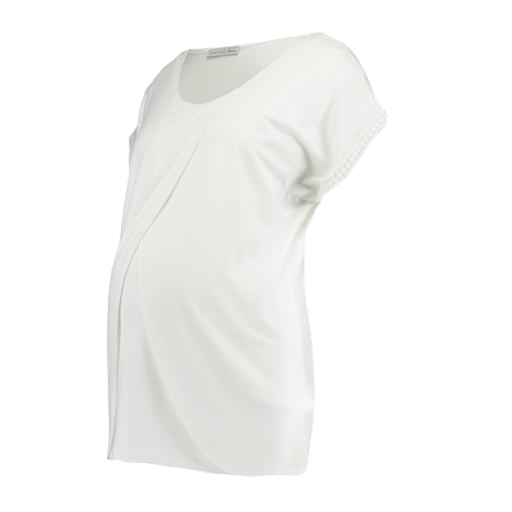
white diane maternity top, white petite maternity tunic softened shirt, white wesley maternity tank, white background